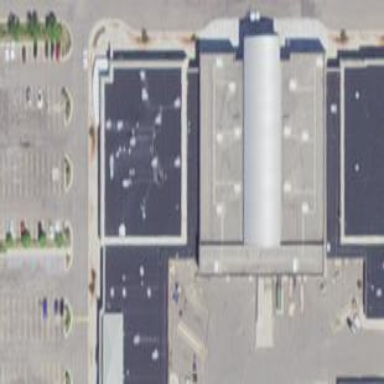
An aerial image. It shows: Mall building.